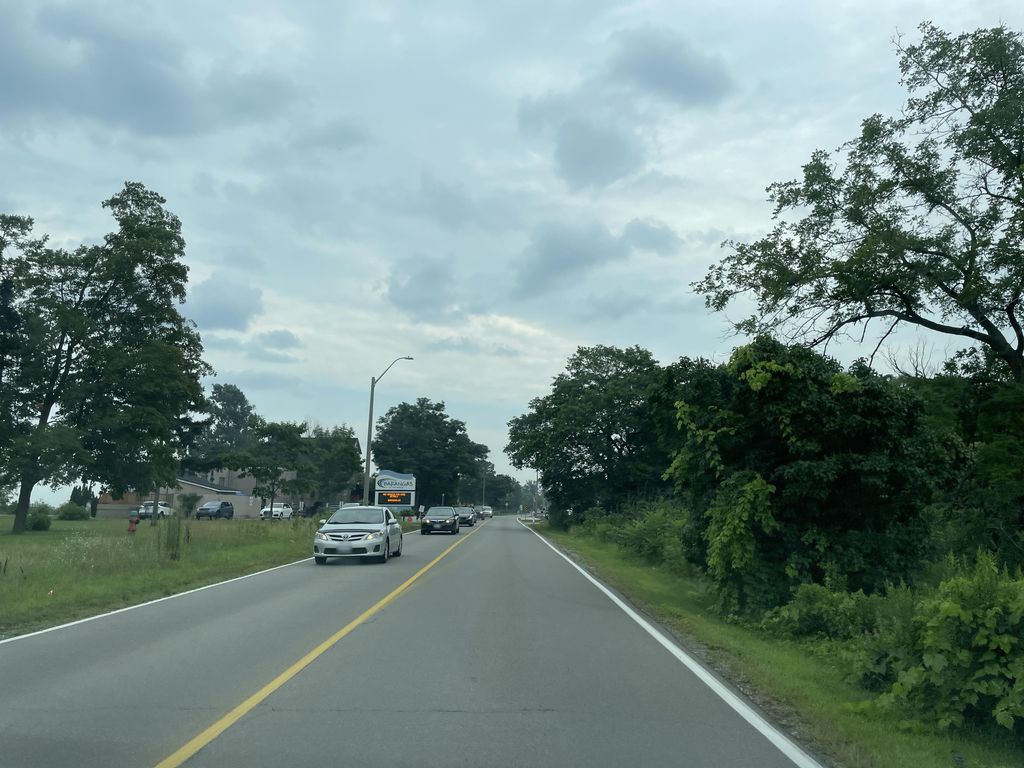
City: hamilton